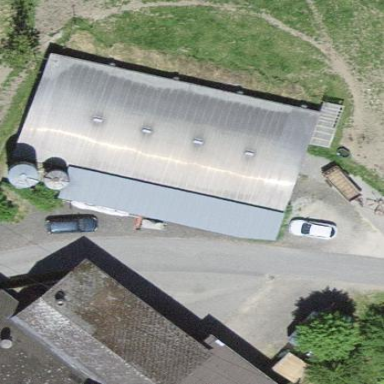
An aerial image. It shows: Farm auxiliary building.